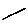
Label: line